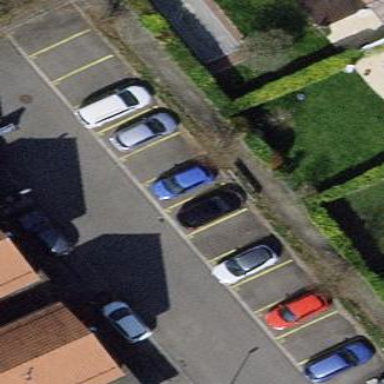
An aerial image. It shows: Parking available on the street side.